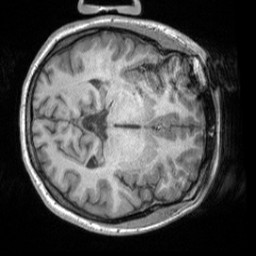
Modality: T1w
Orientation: axial